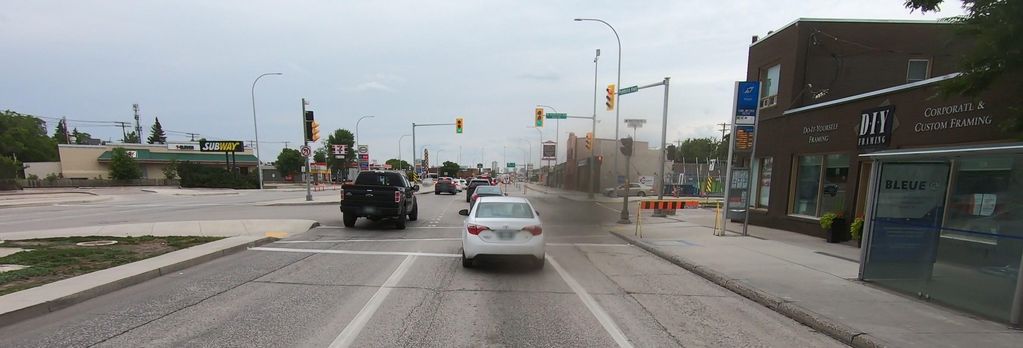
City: winnipeg